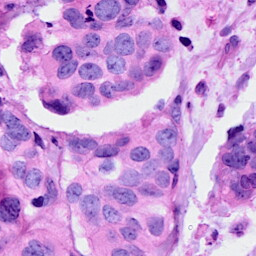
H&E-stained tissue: Breast